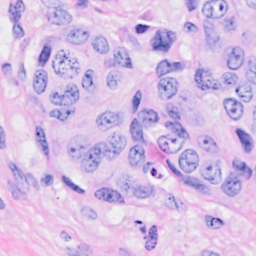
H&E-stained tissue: Breast